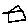
Label: house